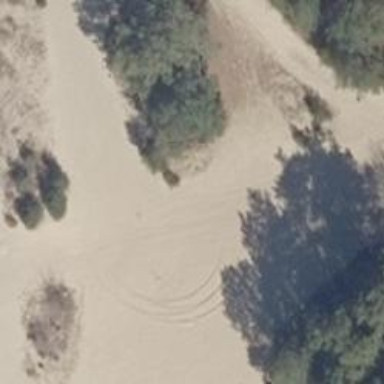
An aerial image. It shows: Sandy track with grade 4 tracktype.